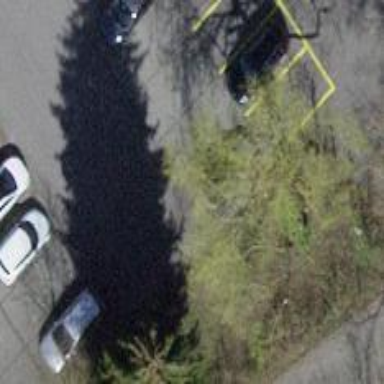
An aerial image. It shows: Parking aisle designated as service road.